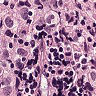
Metastatic tissue present: yes